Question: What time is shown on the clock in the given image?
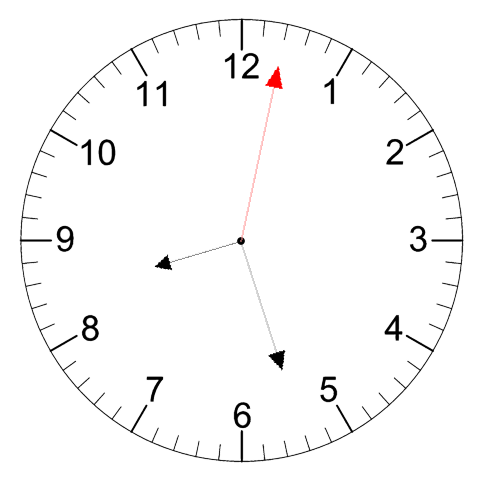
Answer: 08:27:02